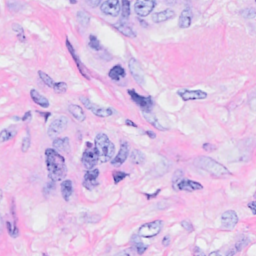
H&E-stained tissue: Breast